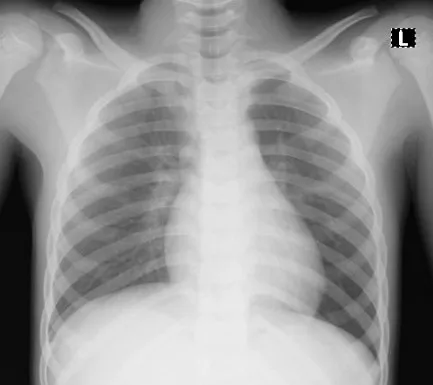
Patient 3 chest radiography showing normal study.
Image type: radiology (x_ray)